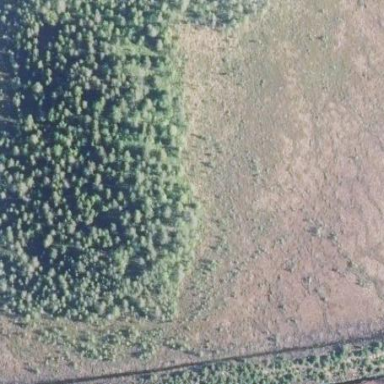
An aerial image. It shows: Needle-leaved woodland.